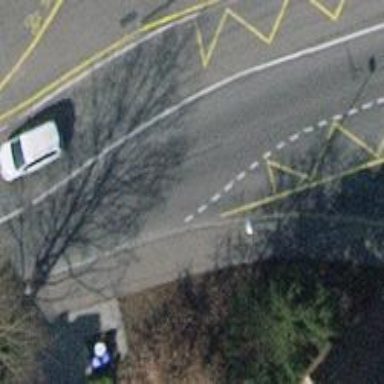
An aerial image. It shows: Bus stop with designated public transport stop position.